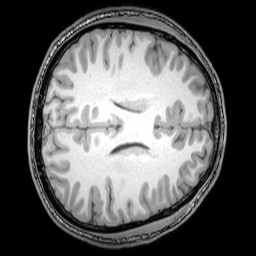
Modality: T1w
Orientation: axial
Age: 22
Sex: male
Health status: healthy
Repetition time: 0.081 s
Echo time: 0.037 s